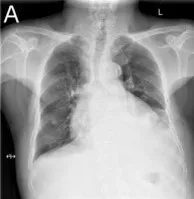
A chest X-ray showed an enlarged heart shadow and possible left pleural enveloping effusion (A).
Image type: radiology (x_ray)